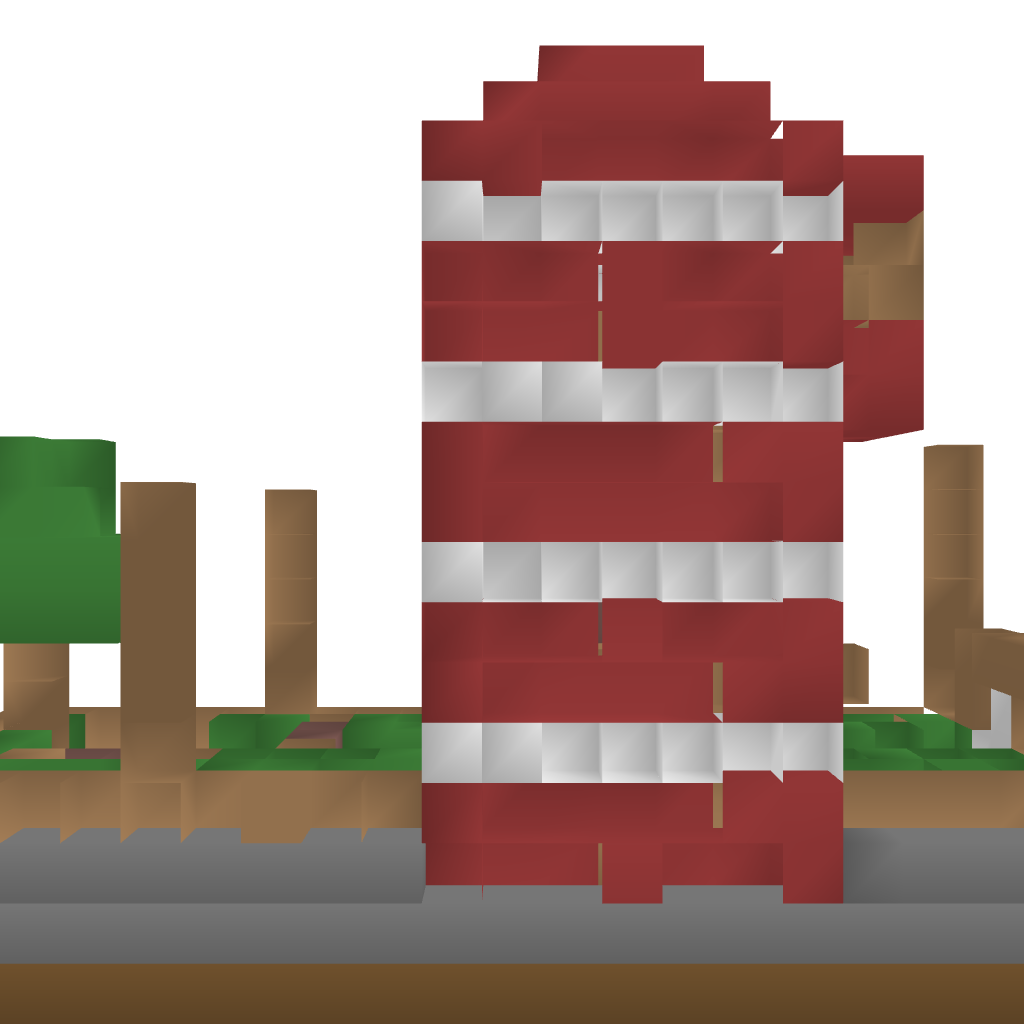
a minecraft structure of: The Minecraft Hotel good quality